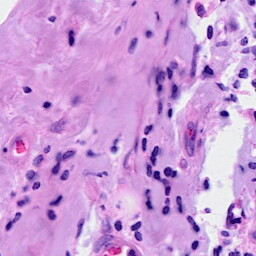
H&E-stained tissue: Breast